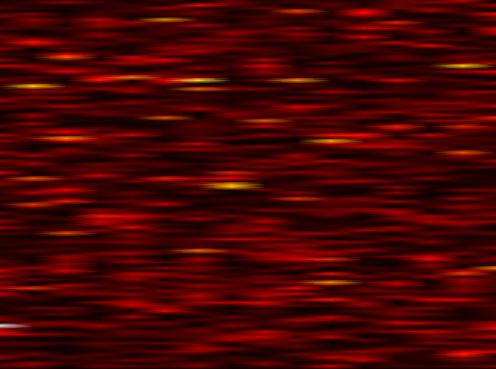
Label: UFMC